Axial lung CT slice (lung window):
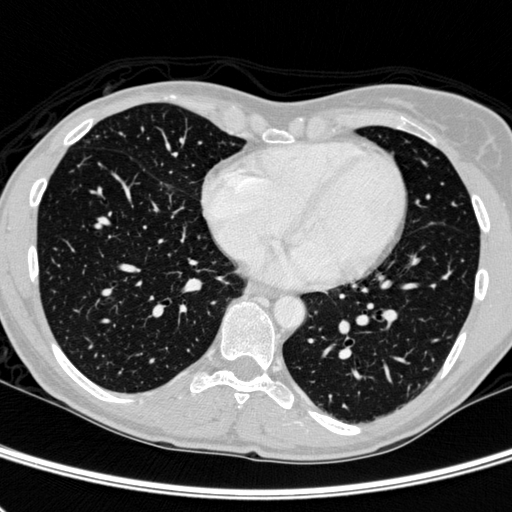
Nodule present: no